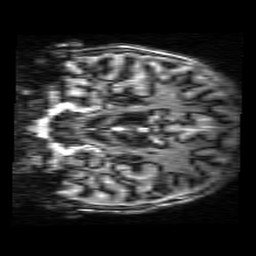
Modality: MP2RAGE
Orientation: coronal
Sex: female
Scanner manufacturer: siemens
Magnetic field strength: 3 T
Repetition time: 5 s
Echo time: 0.00368 s